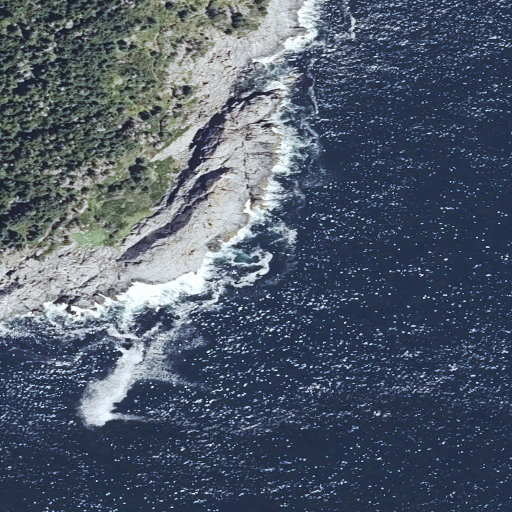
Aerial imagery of cape in Maine named Norton Ledge containing open water, mixed forest, herbaceous wetlands, and barren land